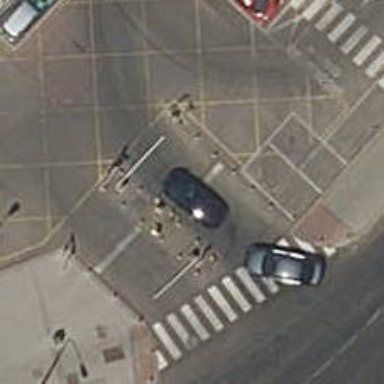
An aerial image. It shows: Lift gate barrier.